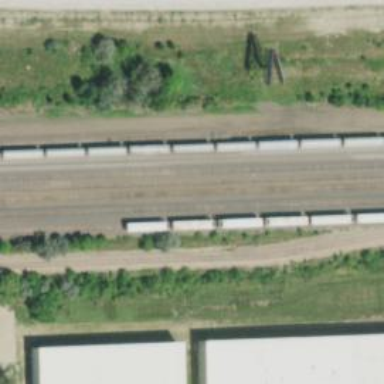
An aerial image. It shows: There is sand drag for railway derail.